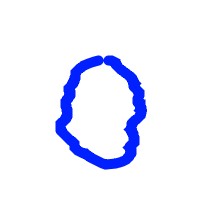
Shape: circle